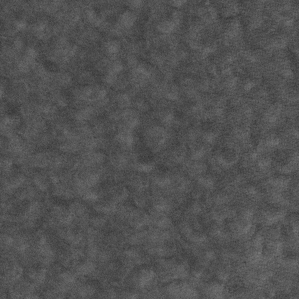
Label: frost